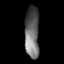
Tissue: prostate
Cell type: T cells
Senescence score: 0.2813
Nuclear area (px): 727
Mean DAPI intensity: 104.347